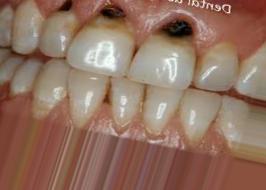
Condition: Caries